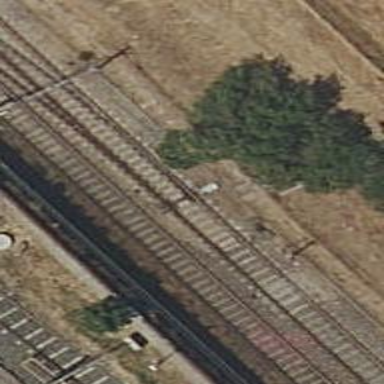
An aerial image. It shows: Electrified contact line.